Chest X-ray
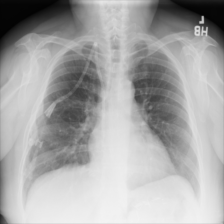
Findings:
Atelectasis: negative
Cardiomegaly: negative
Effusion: negative
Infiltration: negative
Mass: negative
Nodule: negative
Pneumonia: negative
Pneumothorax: negative
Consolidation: negative
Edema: negative
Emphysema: negative
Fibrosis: negative
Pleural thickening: negative
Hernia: negative